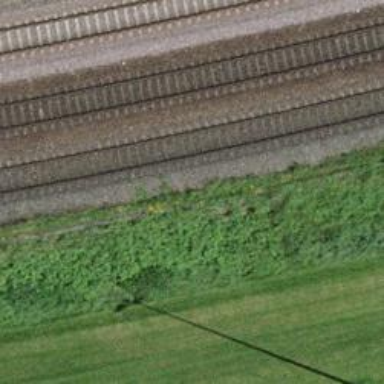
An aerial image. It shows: Railway tracks on embankment.